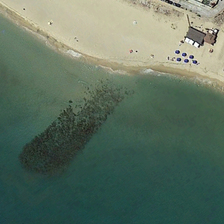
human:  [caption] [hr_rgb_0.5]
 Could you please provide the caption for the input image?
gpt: near the beach is a broad road .

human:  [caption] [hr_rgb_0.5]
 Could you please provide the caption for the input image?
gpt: there is a grey roof house on the beach .

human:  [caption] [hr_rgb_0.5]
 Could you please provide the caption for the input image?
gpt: near the beach is a broad road .

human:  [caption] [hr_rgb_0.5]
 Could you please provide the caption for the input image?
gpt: there is a grey roof house on the beach .

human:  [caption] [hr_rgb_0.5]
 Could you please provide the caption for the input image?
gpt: there is a grey roof house on the beach .